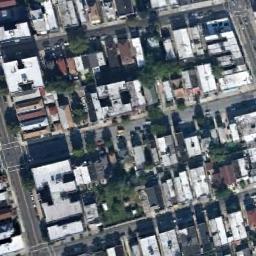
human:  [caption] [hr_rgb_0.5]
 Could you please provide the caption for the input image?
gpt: There are many roads and neatly arranged houses and trees and large lawns in densely populated areas .

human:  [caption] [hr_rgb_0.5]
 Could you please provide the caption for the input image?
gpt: The road beside the residential area is very narrow .

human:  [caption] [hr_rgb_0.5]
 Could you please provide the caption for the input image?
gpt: The dense residential is next to the road with some cars .

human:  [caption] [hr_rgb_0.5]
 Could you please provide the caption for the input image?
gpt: A dense residential area has lots of trees and houses of the same style while some roads go through the residential area .

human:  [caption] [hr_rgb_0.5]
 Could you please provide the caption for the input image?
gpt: There are many white buildings on dense residential area .